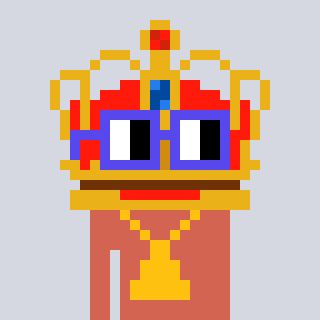
a pixel art character with square blue glasses, a crown-shaped head and a peachy-colored body on a cool background